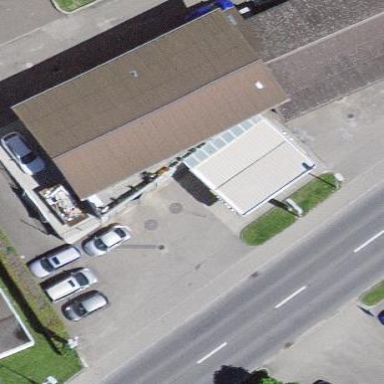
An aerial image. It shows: Fuel station.